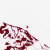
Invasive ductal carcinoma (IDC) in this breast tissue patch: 0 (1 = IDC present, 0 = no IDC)